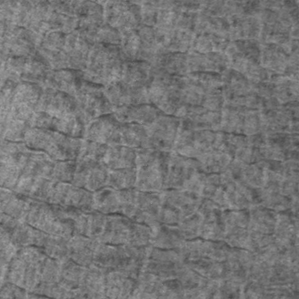
Label: frost